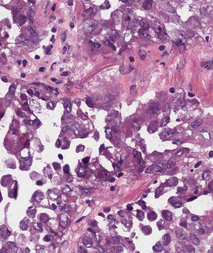
Tumor epithelial tissue: yes
Tumor-associated stroma tissue: yes
Normal tissue: no